Question: I would like to create such a diagram in r:

I have a such matrix
'''
[1] [2] [3] [4] [5] .... [30]
[1] 0.5 0.75 1.5 0.25 2.5 .... 0.51
[1] 0.84 0.24 3.5 0.85 0.25.... 1.75
[1] 0.35 4.2 0.52 1.5 0.35.... 0.75
.
. .......................................
.
[30]0.84 1.24 0.55 1.5 0.85.... 2.75
'''
and I want to have a diagram,
- - -
Is there any packages or method in r to do this job? how can I do that?
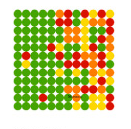
Answer: to plot this, you need three data points:
'''
x, y, color
'''
Thus, first step is reshaping.
Fortunately, matricies are already a vector, simply with a dimension attribute, so we just need to create a data.frame of x,y coordinates. We do this with 'expand.grid'.
'''
# create sample data.
mat <- matrix(round(runif(900-30, 0, 5),2), 30)
'''
create the (x, y) data.frame.
Notice that 'y' is the seq of and 'x' the seq of
'''
dat <- expand.grid(y=seq(nrow(mat)), x=seq(ncol(mat)))
## add in the values from the matrix.
dat <- data.frame(dat, value=as.vector(mat))
## Create a column with the appropriate colors based on the value.
dat$color <- cut( dat$value,
breaks=c(-Inf, 1, 2, Inf),
labels=c("green", "yellow", "red")
)
## Plotting
library(ggplot2)
ggplot(data=dat, aes(x=x, y=y)) + geom_point(color=dat$color, size=7)
'''